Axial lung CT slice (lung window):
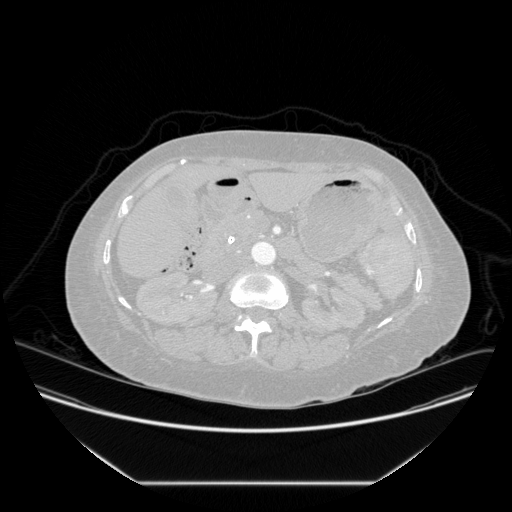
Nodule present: no